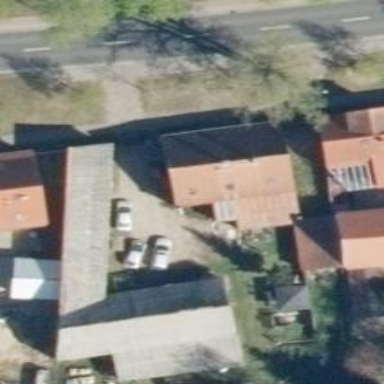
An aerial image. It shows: Gabled roof on residential building.